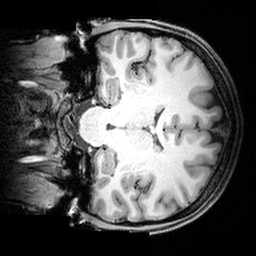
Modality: T1w
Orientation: coronal
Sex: female
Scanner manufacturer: siemens
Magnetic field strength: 3 T
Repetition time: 1.9 s
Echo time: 0.00397 s